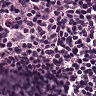
Metastatic tissue present: no